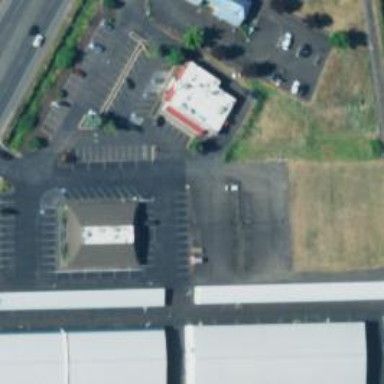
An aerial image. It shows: Parking area.